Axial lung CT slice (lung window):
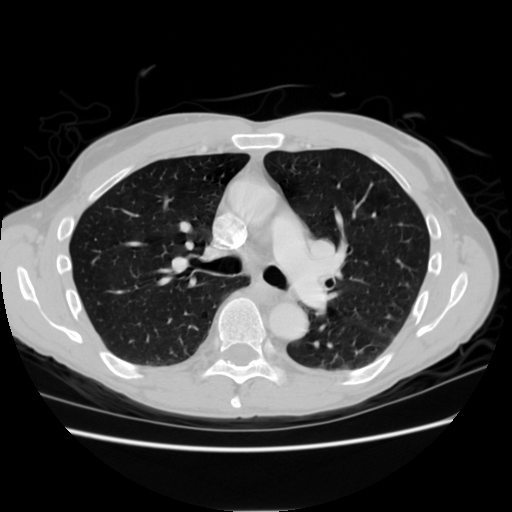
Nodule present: no